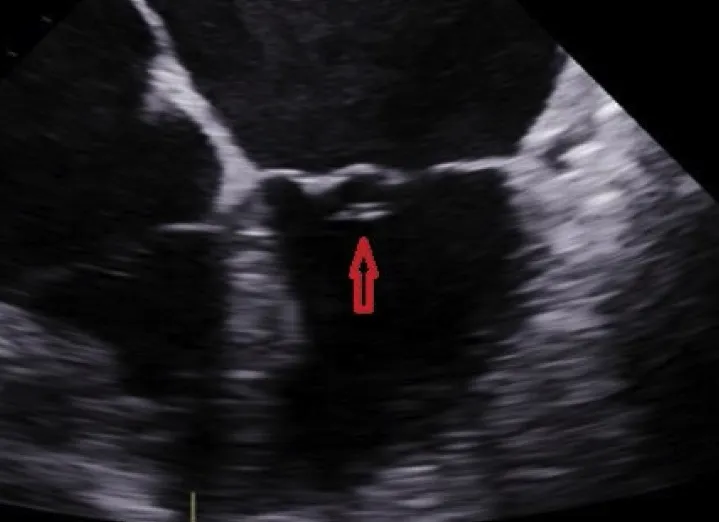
TEE revealing vegetation at the anterior leaflet of the mitral valve.
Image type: radiology (ultrasound)